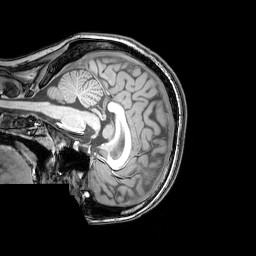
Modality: T1w
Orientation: sagittal
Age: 23
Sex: female
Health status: healthy
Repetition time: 0.081 s
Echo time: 0.037 s